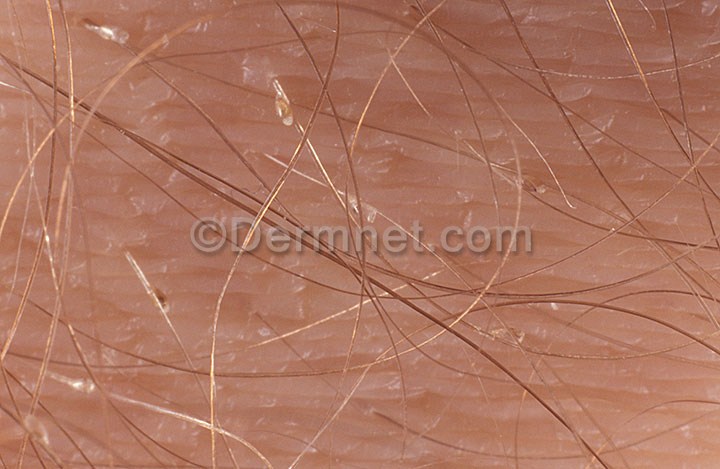
Disease: Scabies Lyme Disease and other Infestations and Bites